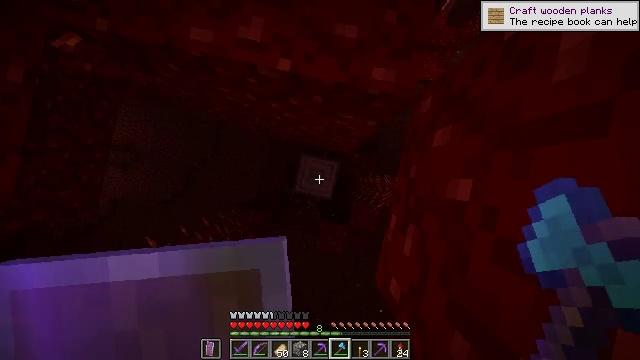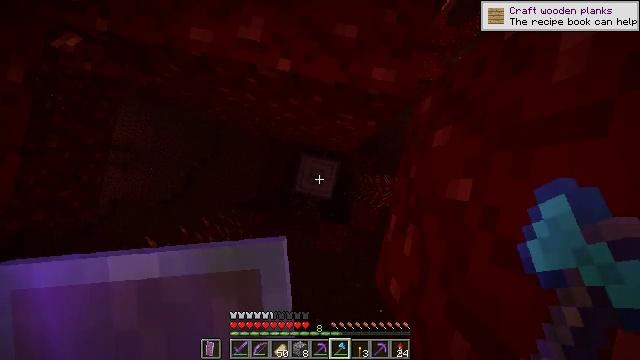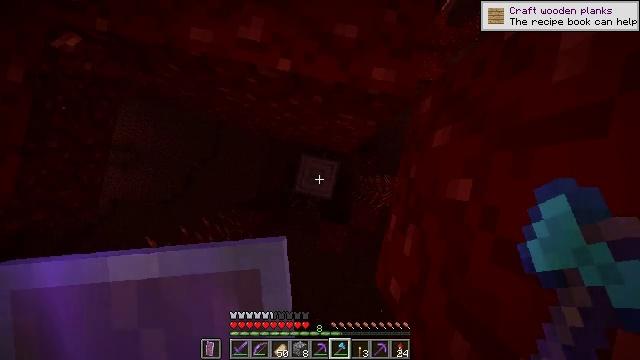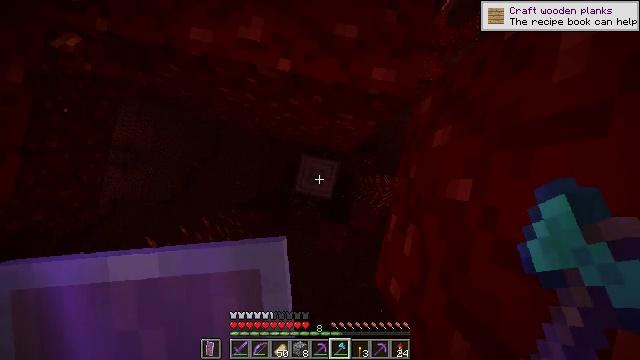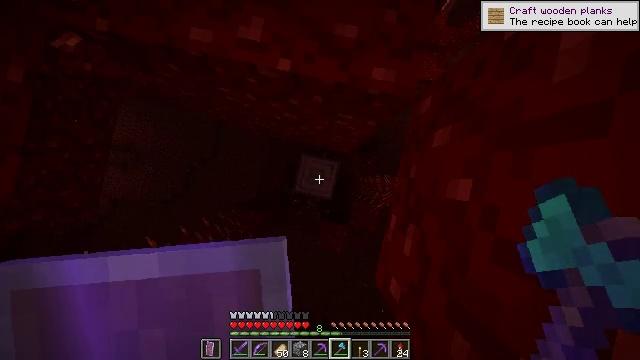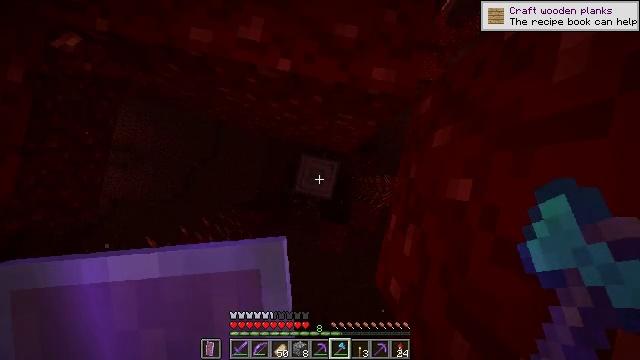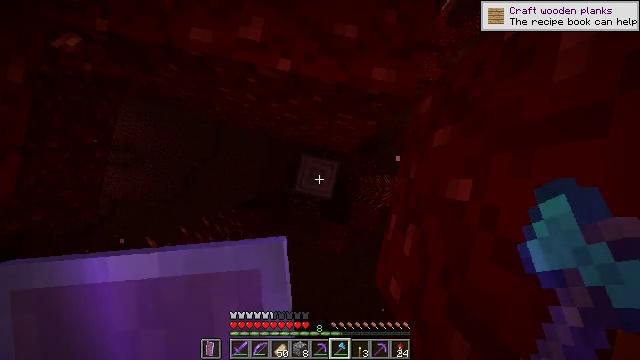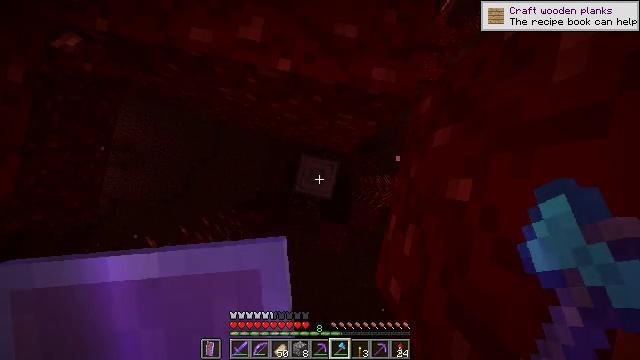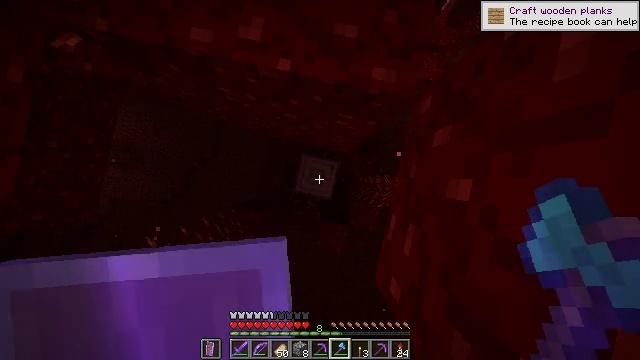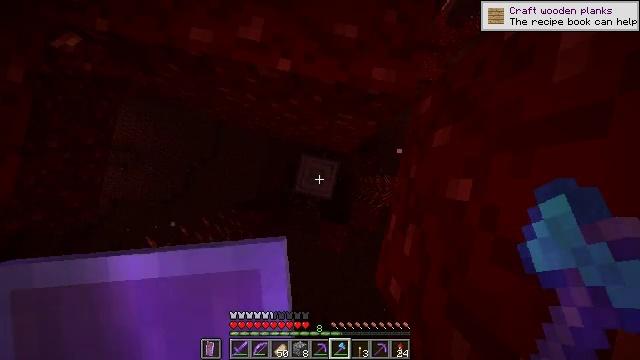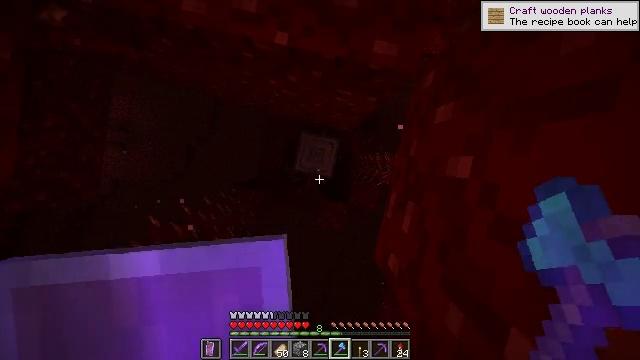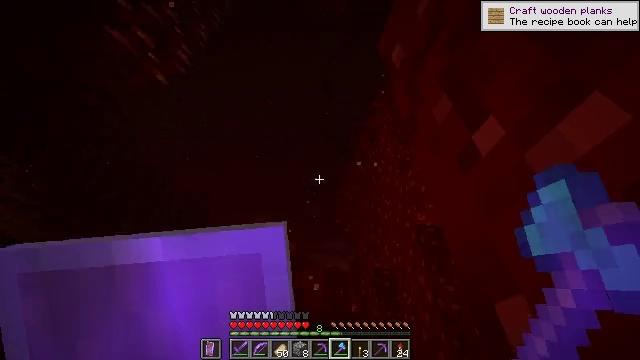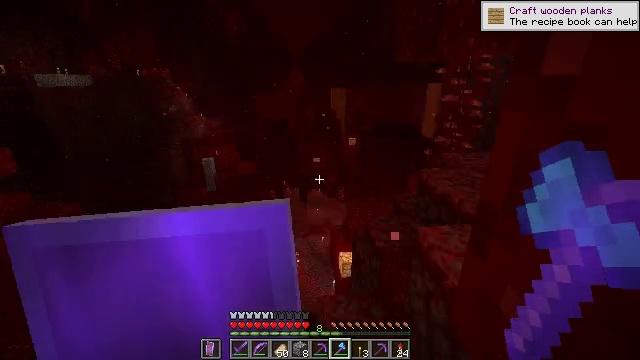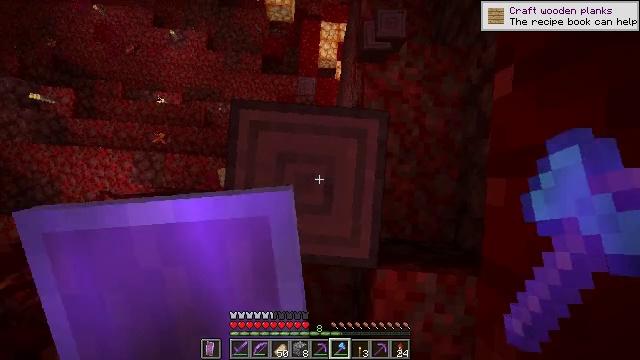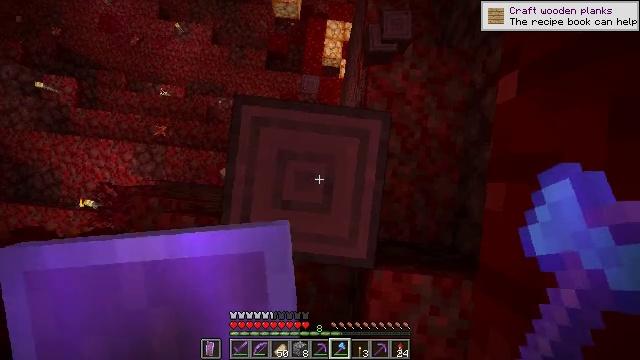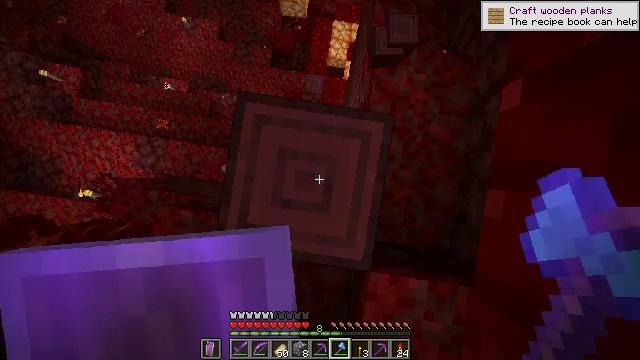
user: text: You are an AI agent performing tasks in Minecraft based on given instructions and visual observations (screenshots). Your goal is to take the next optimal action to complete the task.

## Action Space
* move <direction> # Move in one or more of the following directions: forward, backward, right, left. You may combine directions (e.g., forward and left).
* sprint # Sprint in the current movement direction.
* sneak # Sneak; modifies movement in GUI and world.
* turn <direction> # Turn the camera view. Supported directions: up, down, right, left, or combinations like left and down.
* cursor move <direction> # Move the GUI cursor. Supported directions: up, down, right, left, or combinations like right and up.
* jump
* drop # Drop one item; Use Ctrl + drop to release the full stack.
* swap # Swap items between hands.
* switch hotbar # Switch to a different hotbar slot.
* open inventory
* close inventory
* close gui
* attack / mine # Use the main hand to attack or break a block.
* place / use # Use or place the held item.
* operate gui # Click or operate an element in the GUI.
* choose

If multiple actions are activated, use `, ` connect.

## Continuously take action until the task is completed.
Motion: motion action
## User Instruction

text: Collect crimson stem for building materials.
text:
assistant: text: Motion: no_op
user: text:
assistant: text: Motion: no_op
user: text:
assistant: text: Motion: no_op
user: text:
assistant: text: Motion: no_op
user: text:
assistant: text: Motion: no_op
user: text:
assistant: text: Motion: no_op
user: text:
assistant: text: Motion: no_op
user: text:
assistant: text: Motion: no_op
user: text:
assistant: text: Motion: no_op
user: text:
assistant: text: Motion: turn down
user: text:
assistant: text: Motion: turn down
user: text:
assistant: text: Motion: turn left and down
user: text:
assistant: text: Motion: turn left and down
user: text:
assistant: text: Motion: turn left and down
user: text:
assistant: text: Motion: turn left and down
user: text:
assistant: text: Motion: no_op
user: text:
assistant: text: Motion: no_op
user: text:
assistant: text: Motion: no_op
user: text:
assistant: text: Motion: no_op
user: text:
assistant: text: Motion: attack / mine
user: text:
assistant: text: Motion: attack / mine
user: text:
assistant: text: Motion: attack / mine
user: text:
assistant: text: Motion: attack / mine
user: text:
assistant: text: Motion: attack / mine
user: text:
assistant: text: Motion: attack / mine
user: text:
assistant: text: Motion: attack / mine
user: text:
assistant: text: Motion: attack / mine
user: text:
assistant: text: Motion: attack / mine
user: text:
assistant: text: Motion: attack / mine
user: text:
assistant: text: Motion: attack / mine